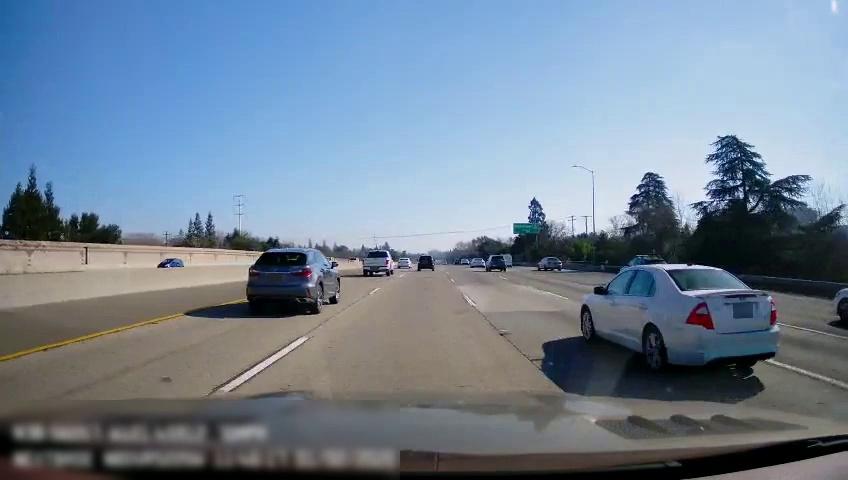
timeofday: Day
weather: Sunny
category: Vehicles | Car
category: Drivable Space
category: Vehicles | Car
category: Vehicles | Truck
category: Vehicles | Car
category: Vehicles | Car
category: Vehicles | Car
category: Vehicles | Car
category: Vehicles | SUV
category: Vehicles | Van
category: Vehicles | Car
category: Vehicles | SUV
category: Vehicles | SUV
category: Lanes | Current Lane
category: Lanes | Current Lane
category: Lanes | Alternate Lane
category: Lanes | Alternate Lane
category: Lanes | Alternate Lane
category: Traffic | Signs